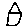
Label: house